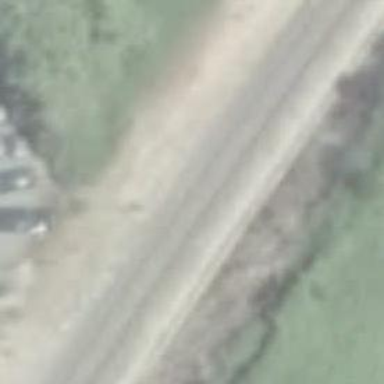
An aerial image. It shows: Railway track.